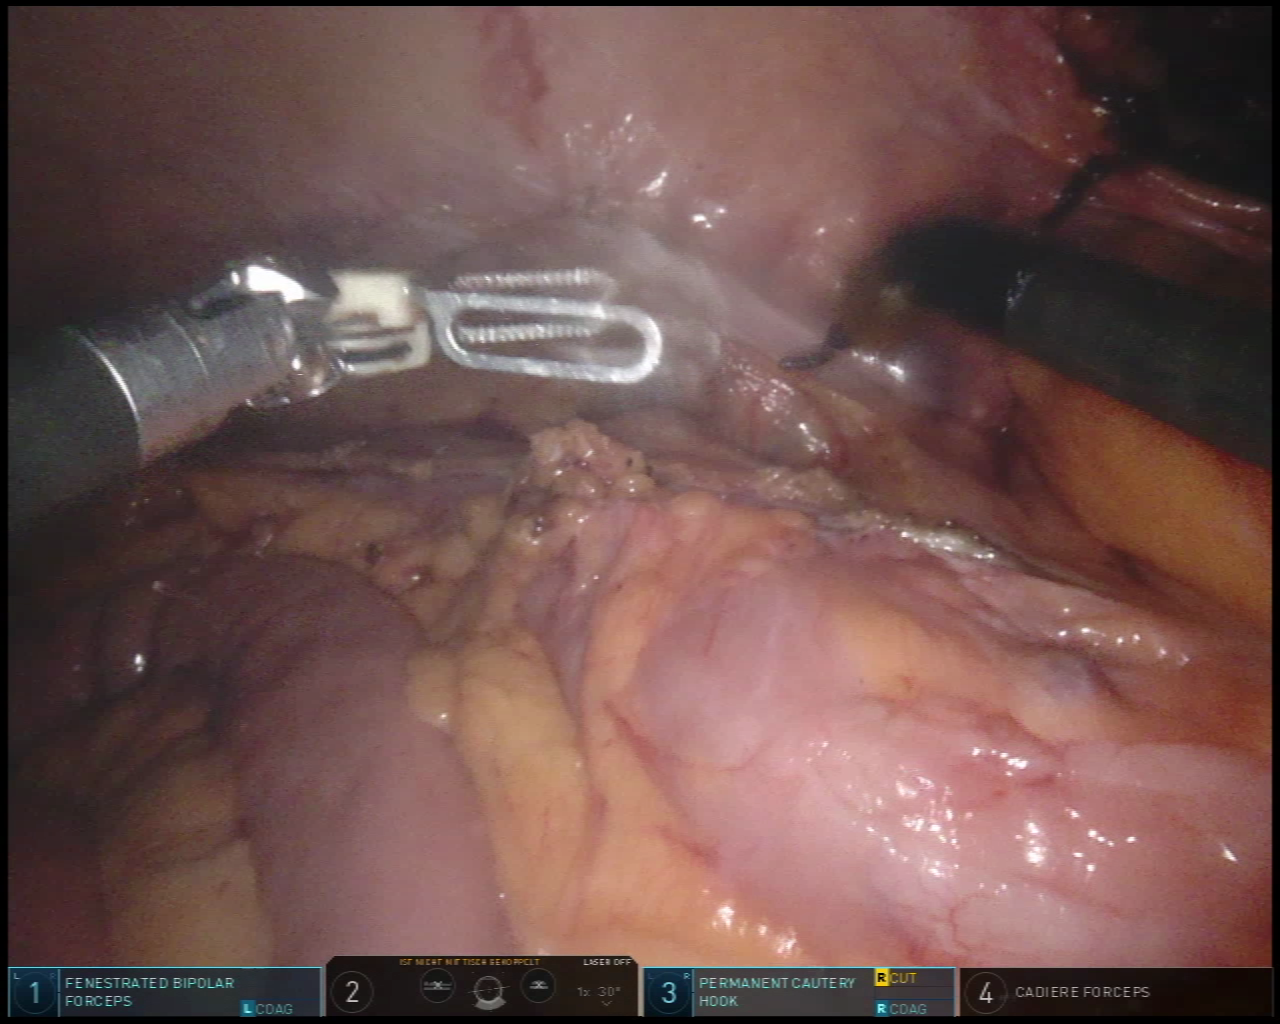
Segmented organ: colon
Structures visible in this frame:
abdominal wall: yes
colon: yes
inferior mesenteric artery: no
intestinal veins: no
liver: no
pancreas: no
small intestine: yes
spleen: no
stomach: no
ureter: no
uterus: no
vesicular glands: no